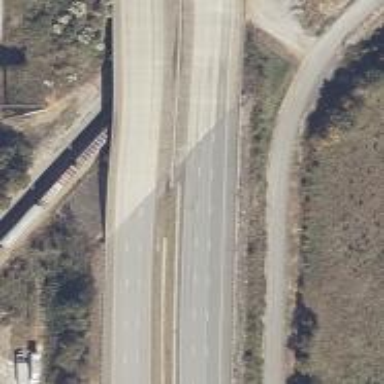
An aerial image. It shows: Trunk highway with bridge.